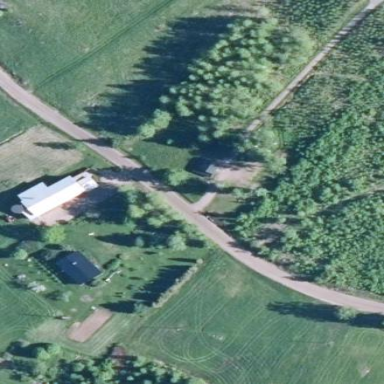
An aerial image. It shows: Farmyard area.